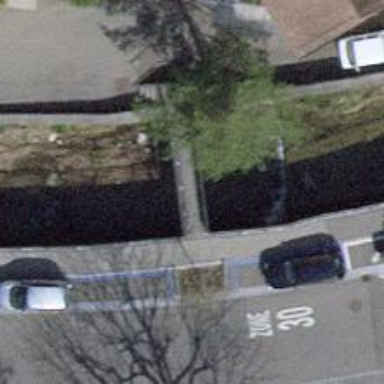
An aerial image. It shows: Sidewalk.